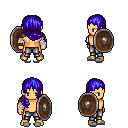
a pixel art fantasy rpg character, male body template, human, tanned skin, leather shoulder armor, metal pants, blue right-swept hairstyle, white cloth bandages, white slippers, shield, four views (front, back, left, right), 2x2 character sprite sheet, small pixel art, hard edges, no anti-aliasing